Field crop: maize
Growth stage: 2
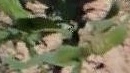
Species: maize